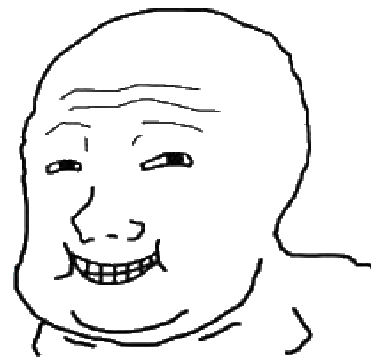
Label: 5_Blobjak